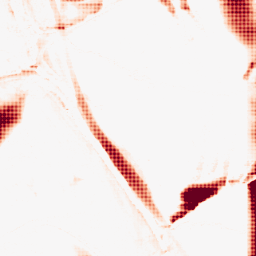
Category: morphological
Decomposition family: morphological_rect
Decomposition parameters: operation: opening
width: 50
height: 3
Upsampling method: sinc_hamming
Upsampling parameters: scale: 8
kernel_size: 8
Upsampling scale: 8